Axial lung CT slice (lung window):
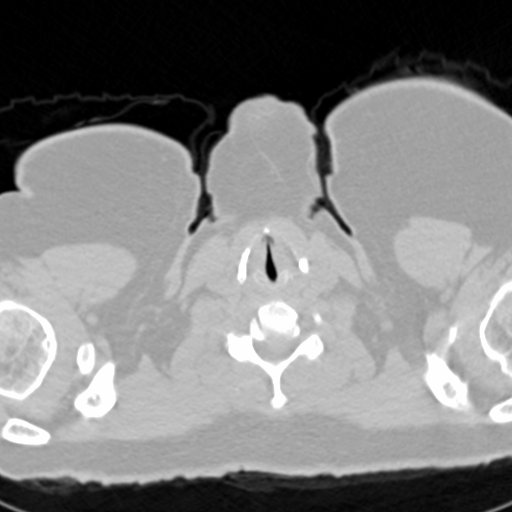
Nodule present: no